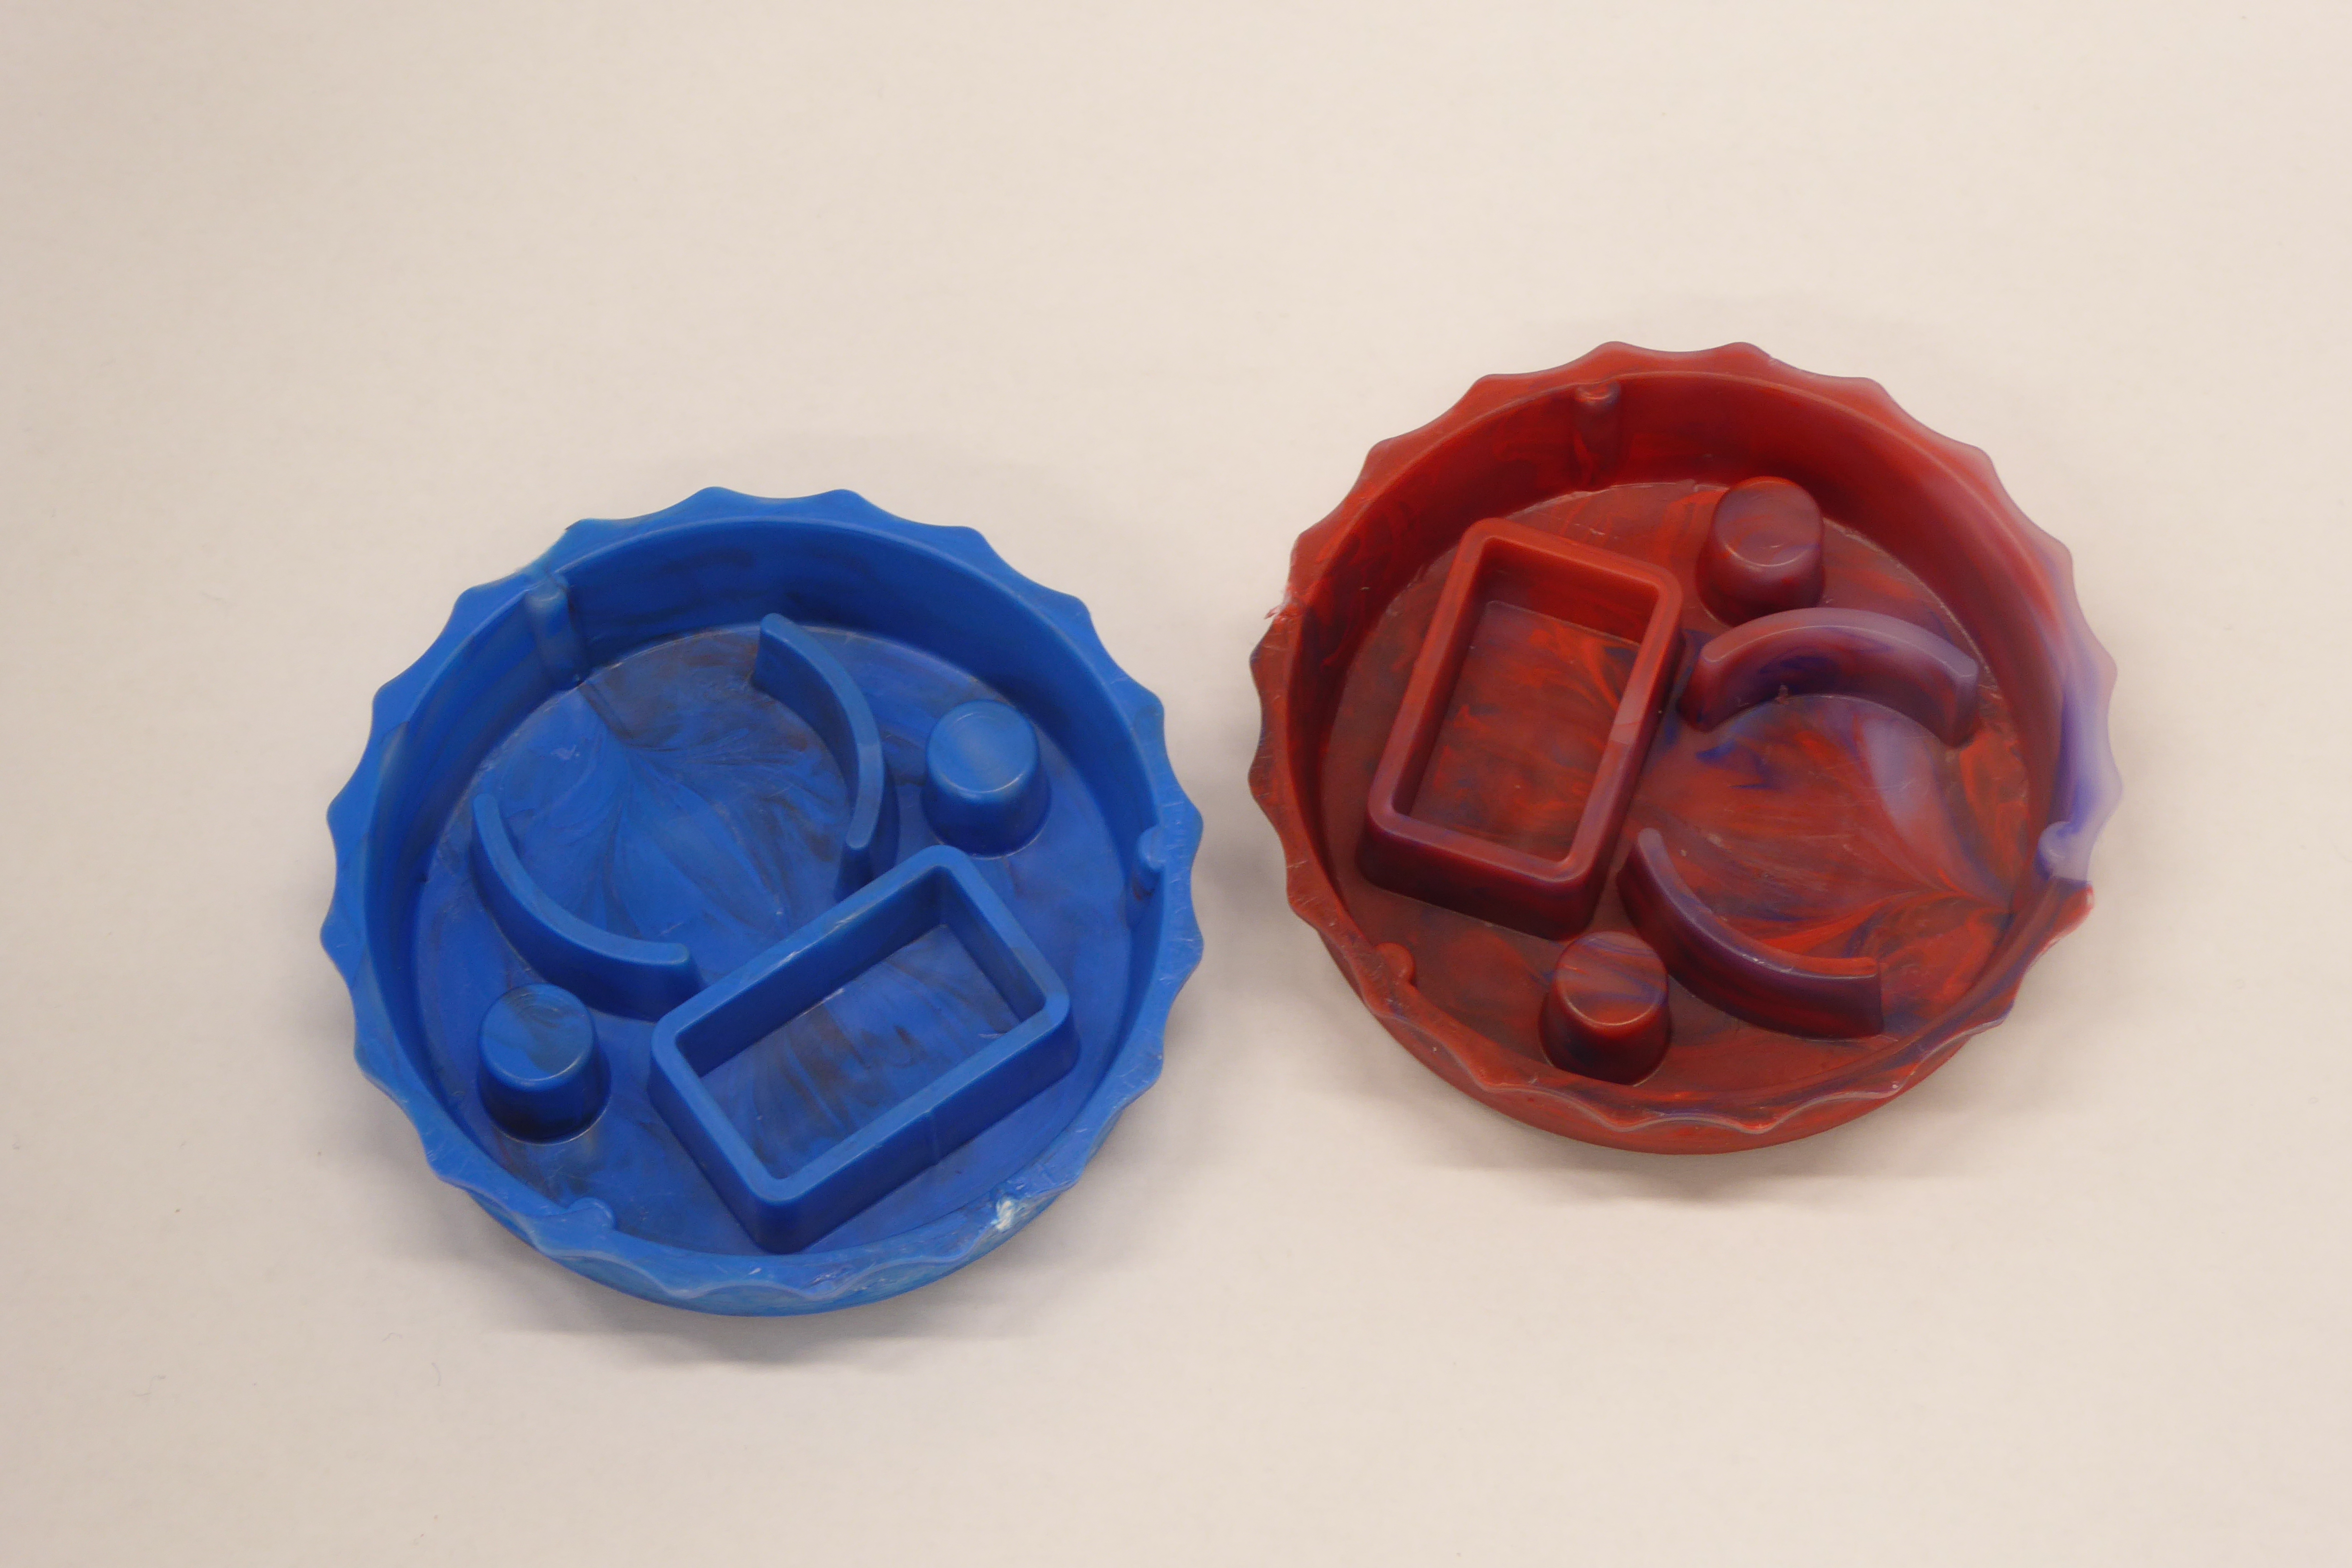
Label: Bottle Opener - Cover